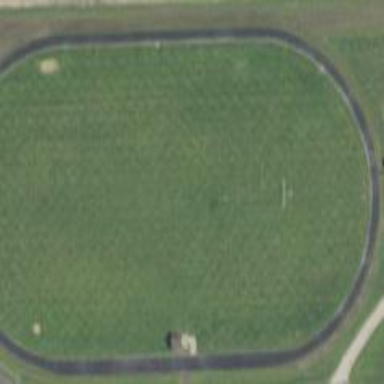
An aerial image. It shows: Athletic track located in leisure land area.